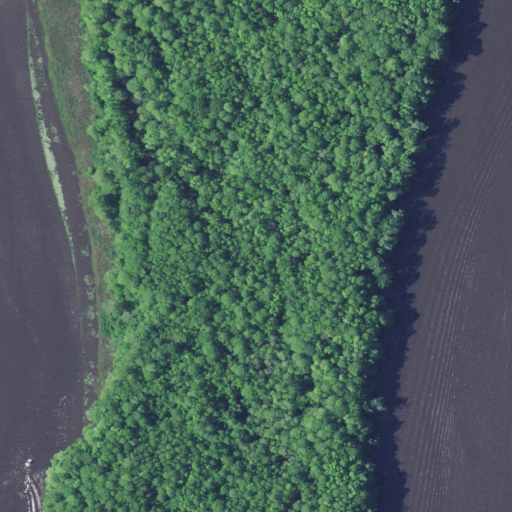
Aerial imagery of island in South Carolina named Richmond Island containing woody wetlands, open water, and herbaceous wetlands